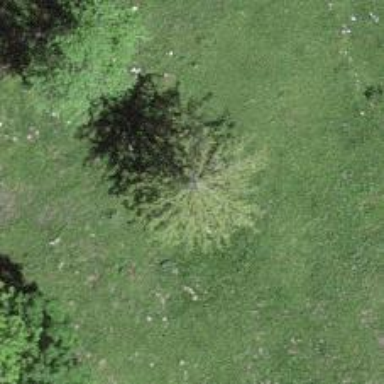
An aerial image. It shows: Beautiful tree in nature.